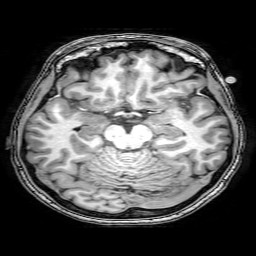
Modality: T1w
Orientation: coronal
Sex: female
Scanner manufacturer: philips
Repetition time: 0.00807 s
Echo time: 0.00369 s